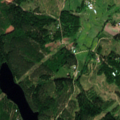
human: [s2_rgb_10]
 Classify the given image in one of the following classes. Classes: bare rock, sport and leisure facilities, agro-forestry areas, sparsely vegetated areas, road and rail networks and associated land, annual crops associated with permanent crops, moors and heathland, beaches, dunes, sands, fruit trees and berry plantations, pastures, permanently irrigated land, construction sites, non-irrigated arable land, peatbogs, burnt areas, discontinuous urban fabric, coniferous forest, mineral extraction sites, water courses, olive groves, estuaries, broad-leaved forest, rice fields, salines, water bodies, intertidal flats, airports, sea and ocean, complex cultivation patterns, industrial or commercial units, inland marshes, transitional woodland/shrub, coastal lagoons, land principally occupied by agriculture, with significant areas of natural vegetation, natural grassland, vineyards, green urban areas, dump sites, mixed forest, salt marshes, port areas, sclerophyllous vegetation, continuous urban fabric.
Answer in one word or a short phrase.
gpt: non-irrigated arable land, broad-leaved forest, coniferous forest, mixed forest, transitional woodland/shrub